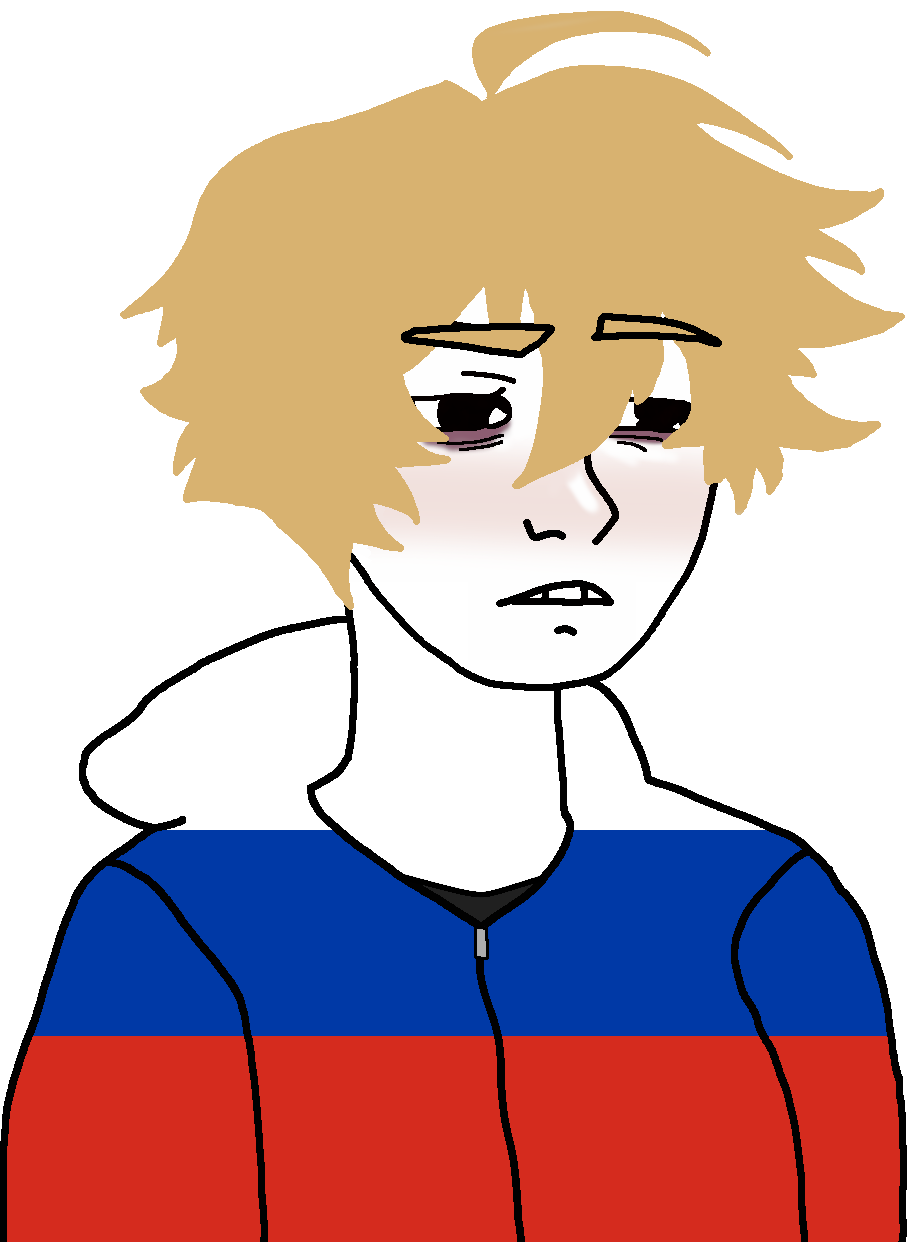
Label: 5_Twinkjak